Question: I've been searching non-stop for this on the documentation but haven't been able to find any sort of information. I would like to know how to add checkboxes in my custom view container, similar to the breakpoints' checkboxes.

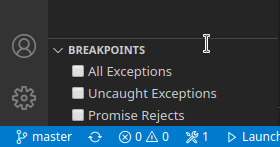
Answer: You can simulate the checkbox by playing with the icon, create a new TreeItem with a different icon when clicked.
Somehow they have knowledge on where on the TreeItem you click.
Looking with the dev tools, it is an '<input type="checkbox"/>'.
This means that you can do more with TreeItems than the docs explain.
Looking at the source code the BreakpointView is not implemented with a TreeItemProvider, it extends the 'ViewPane' class and uses some kind of templates to render an item. Beside a checkbox it is also possible to have a combobox ('SelectBox' class).
I have added a <URL> to extend the vscode API so extension developers can write Views with ViewItems that have additional UI-Elements like the Breakpoint view.